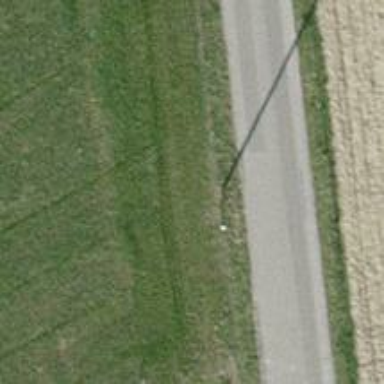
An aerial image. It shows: Straight power pole.